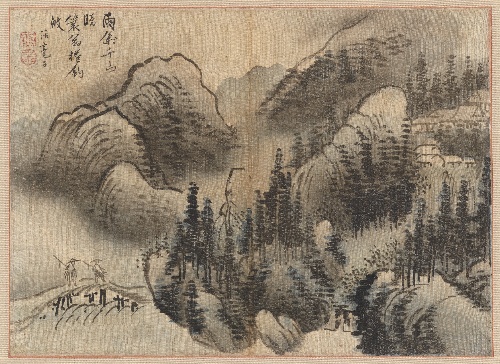
Title: 활호자  김수규  산수도  조선|活毫子  金壽奎  山水圖  朝鮮|Rainy Landscape
Artist: Kim Su-gyu
Artist bio: Korean, active late 18th–early 19th century
Date: late 18th century
Object type: Hanging scroll
Classification: Paintings
Medium: Album leaf mounted as a hanging scroll; ink and color on bast fiber
Culture: Korea
Period: Joseon dynasty (1392–1910)
Dimensions: Image: 10 x 13 3/4 in. (25.4 x 34.9 cm)
Overall with mounting: 43 1/2 x 18 7/8 in. (110.5 x 47.9 cm)
Overall with knobs: 43 1/2 x 21 1/8 in. (110.5 x 53.7 cm)
Department: Asian Art
Credit line: Purchase, Friends of Asian Art Gifts, 2006
Accession year: 2006
Repository: Metropolitan Museum of Art, New York, NY
Tags: Mountains|Landscapes